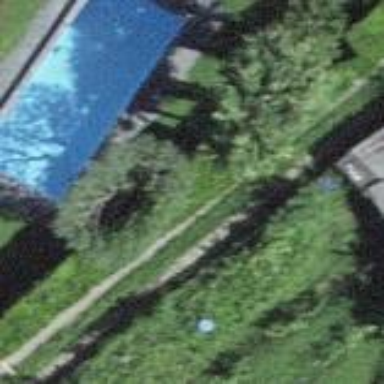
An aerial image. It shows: Swimming pool located in leisure land.